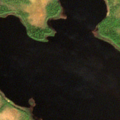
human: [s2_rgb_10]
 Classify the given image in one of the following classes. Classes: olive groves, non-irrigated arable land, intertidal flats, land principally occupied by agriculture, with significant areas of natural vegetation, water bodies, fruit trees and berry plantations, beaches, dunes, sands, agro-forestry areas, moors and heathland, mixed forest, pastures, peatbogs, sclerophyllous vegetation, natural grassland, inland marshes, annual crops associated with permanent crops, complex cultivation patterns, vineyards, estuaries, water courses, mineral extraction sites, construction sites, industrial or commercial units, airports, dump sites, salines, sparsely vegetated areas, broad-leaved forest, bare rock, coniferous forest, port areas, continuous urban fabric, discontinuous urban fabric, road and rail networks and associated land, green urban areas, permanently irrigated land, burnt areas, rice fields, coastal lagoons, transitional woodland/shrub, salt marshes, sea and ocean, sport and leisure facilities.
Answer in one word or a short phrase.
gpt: coniferous forest, mixed forest, transitional woodland/shrub, water bodies